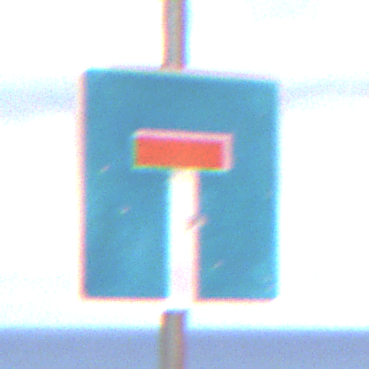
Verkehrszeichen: Sackgasse
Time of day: Midday
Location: Outdoor (Urban)
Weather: Overcast
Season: NotSpecified
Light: Natural